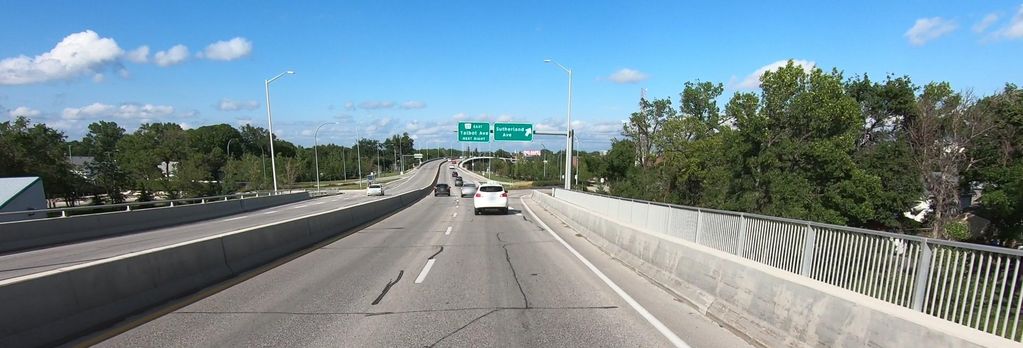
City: winnipeg